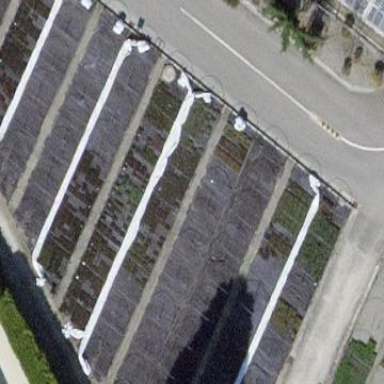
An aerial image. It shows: Plant nursery area.